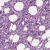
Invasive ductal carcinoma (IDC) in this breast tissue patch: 1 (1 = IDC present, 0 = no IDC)